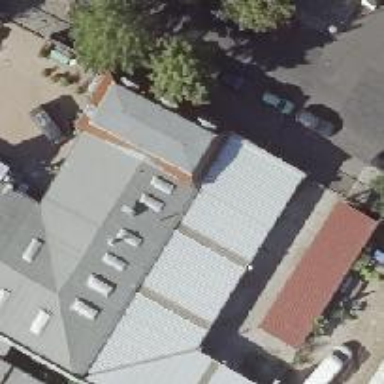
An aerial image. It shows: Car shop.